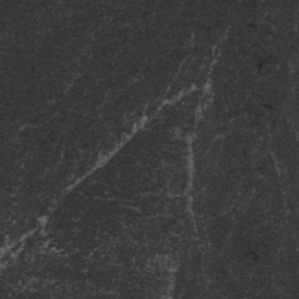
Label: frost